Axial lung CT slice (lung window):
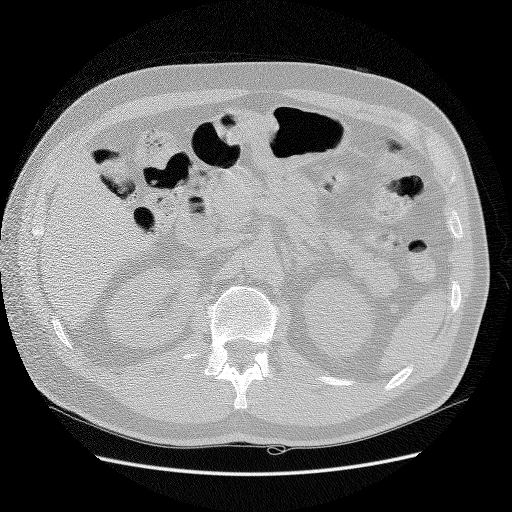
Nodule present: no